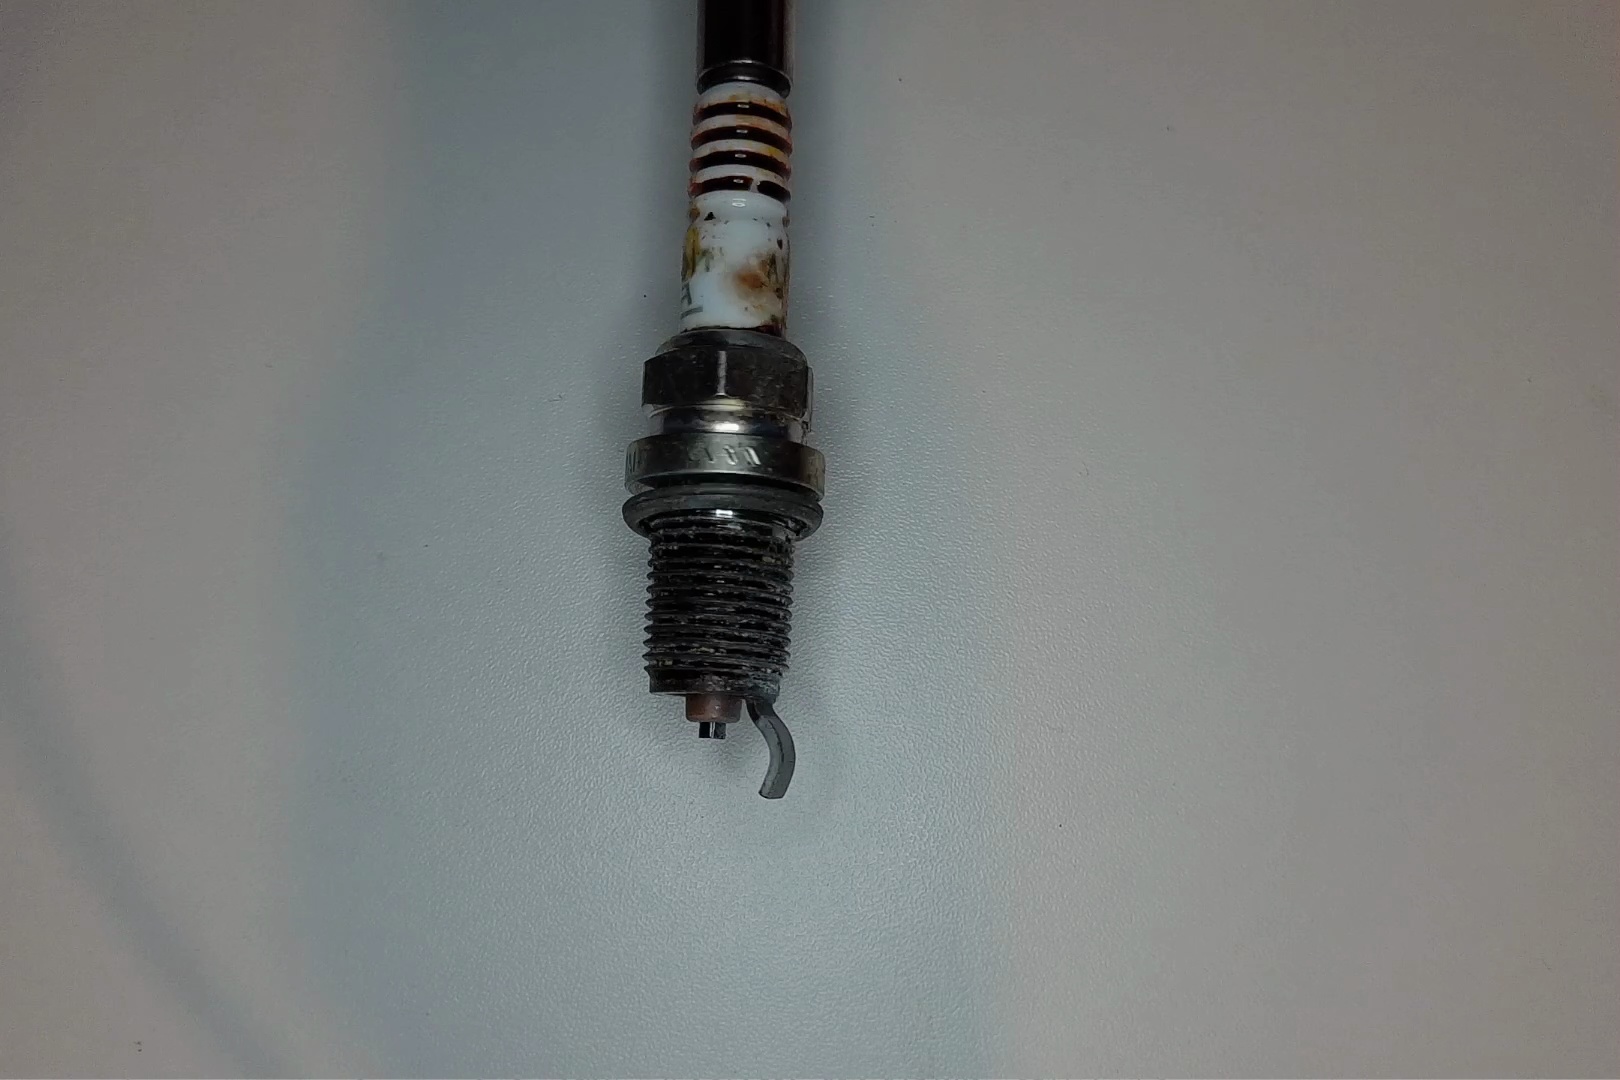
Label: anomaly